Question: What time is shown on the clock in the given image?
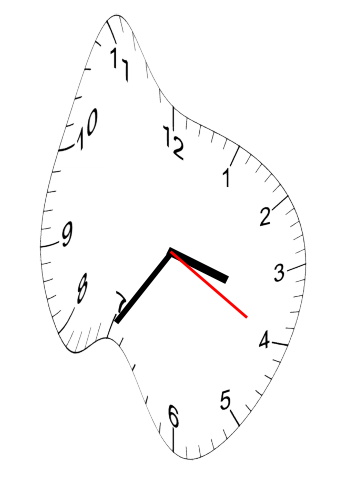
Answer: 03:35:20